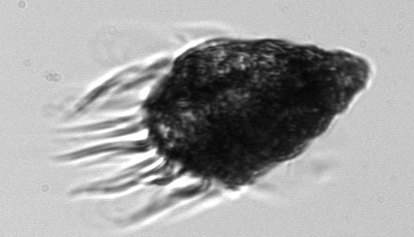
Label: Laboea_strobila